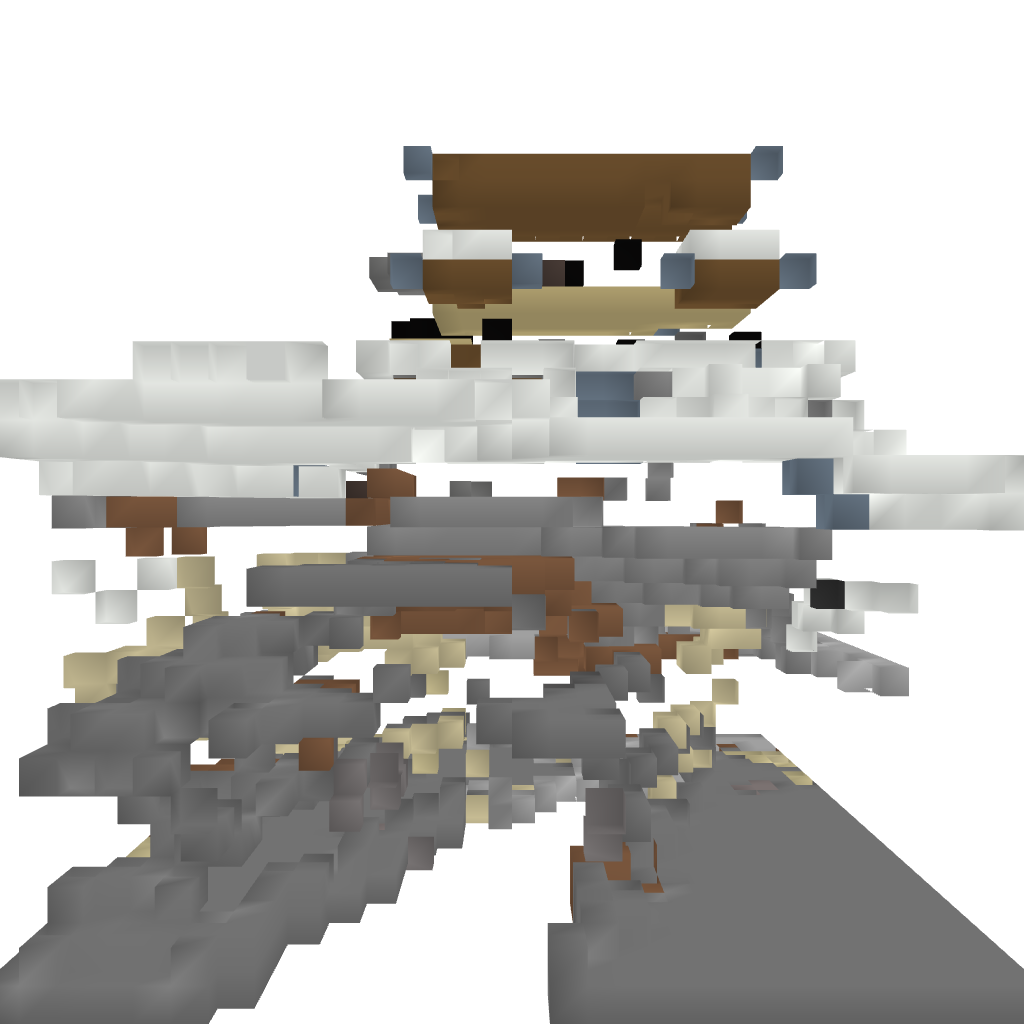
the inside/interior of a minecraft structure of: To The Moon